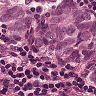
Metastatic tissue present: yes